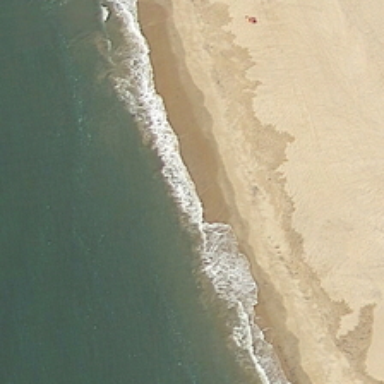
Yellow beach is near a piece of green ocean with a line of white wave .